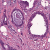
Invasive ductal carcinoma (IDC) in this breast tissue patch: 0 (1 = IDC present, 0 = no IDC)